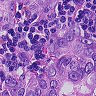
Metastatic tissue present: yes